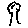
Label: tree